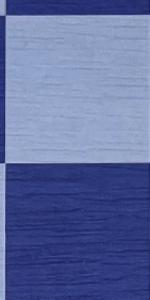
Label: Empty